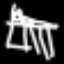
Label: bed